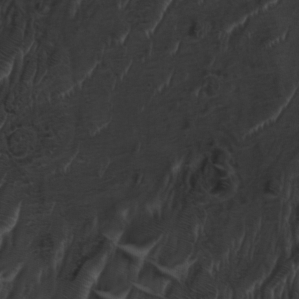
Label: non_frost